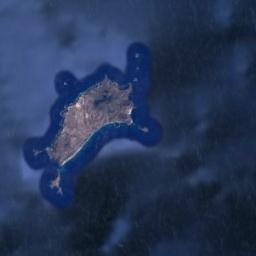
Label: island